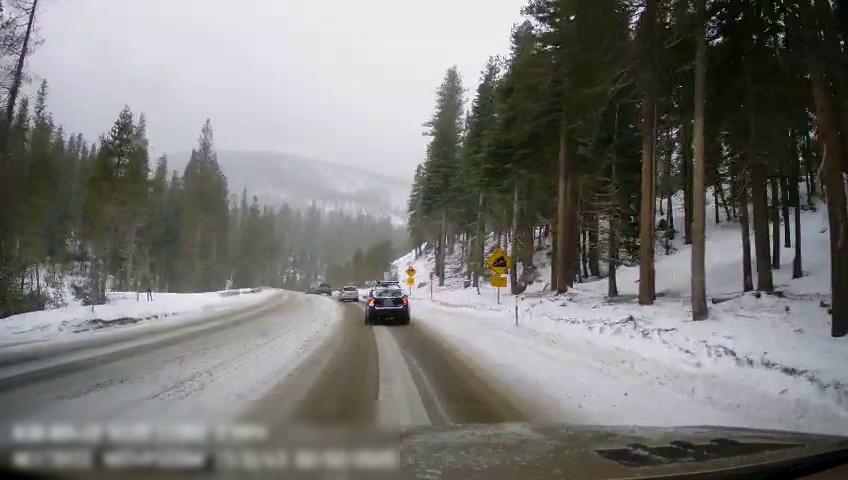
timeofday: Day
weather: Snowy
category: Drivable Space
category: Vehicles | SUV
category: Vehicles | Car
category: Vehicles | SUV
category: Traffic | Signs
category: Traffic | Signs
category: Traffic | Signs